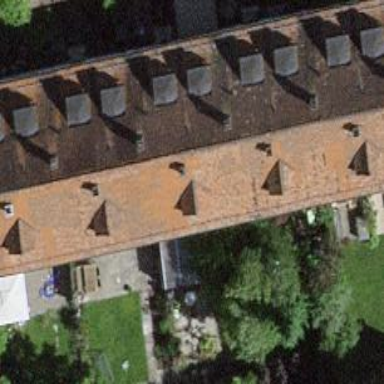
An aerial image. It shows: Terrace building.